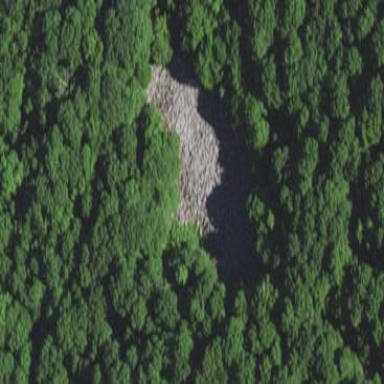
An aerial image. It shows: Natural scree.